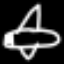
Label: airplane